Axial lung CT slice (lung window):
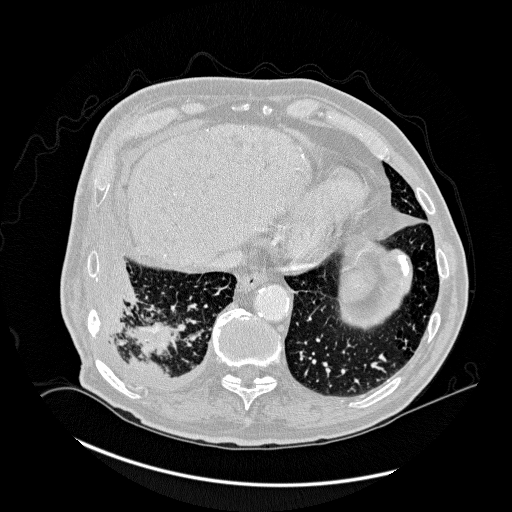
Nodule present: no